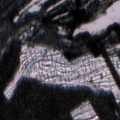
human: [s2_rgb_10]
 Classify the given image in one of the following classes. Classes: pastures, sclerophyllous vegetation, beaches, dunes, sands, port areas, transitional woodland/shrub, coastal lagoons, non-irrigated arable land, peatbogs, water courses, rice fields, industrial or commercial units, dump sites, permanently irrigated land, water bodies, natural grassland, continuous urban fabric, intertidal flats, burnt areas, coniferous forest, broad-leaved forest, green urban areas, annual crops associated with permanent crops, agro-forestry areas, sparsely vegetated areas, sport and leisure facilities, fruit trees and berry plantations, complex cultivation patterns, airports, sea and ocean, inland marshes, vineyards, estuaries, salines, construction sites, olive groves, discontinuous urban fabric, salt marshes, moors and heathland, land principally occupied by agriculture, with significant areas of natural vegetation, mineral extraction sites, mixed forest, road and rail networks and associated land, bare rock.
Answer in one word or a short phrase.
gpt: coniferous forest, transitional woodland/shrub